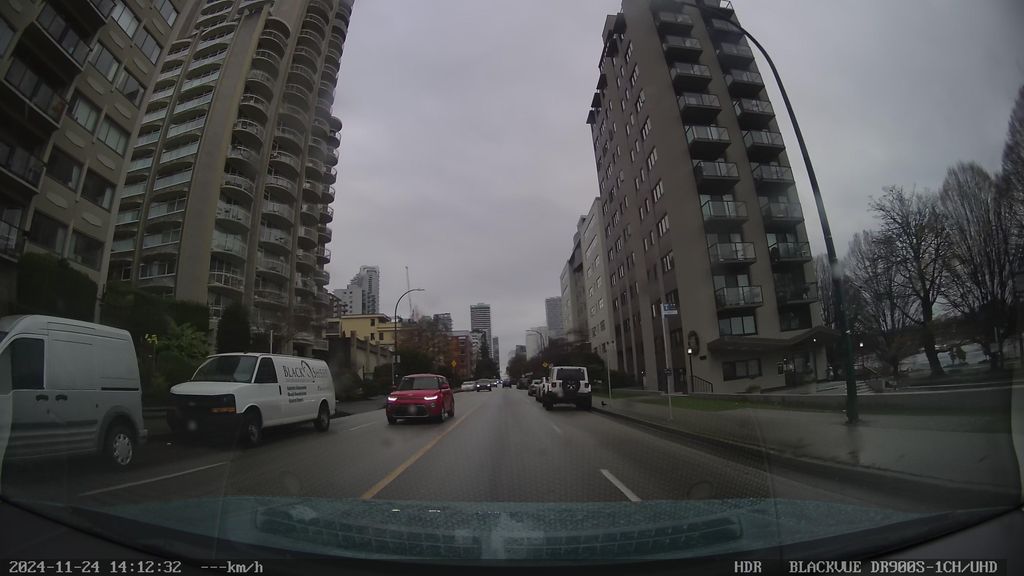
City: vancouver